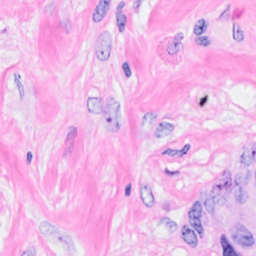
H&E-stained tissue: Breast